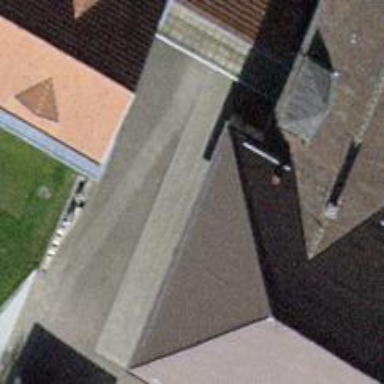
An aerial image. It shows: School building with hipped roof.